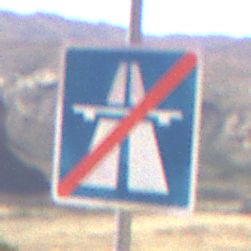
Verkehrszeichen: EndeAutbahn
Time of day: Midday
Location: Outdoor (Nature)
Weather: Clear
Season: NotSpecified
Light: Natural